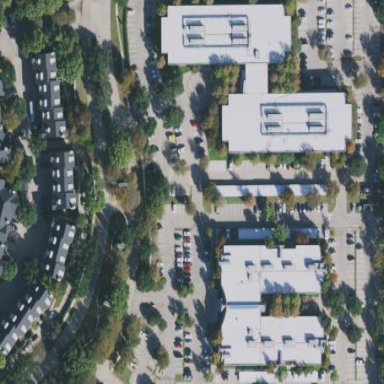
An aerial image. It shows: Office building.